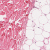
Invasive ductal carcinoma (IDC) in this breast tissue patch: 0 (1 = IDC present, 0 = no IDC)